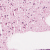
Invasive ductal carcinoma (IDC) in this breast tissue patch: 0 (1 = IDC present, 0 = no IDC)